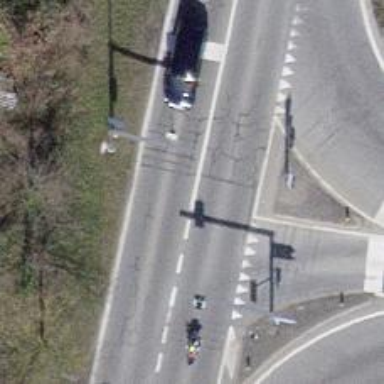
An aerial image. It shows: Road with traffic signals.